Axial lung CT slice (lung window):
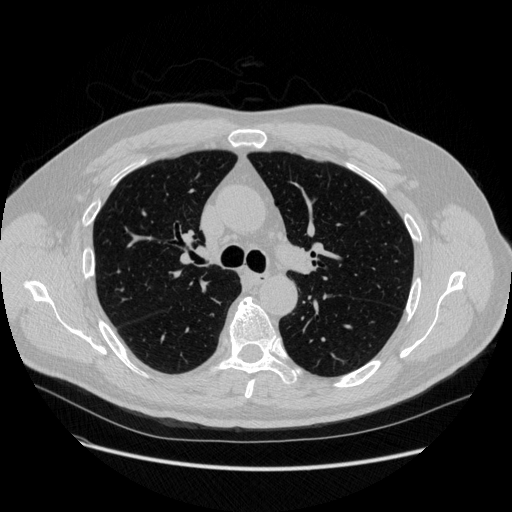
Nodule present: no